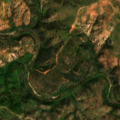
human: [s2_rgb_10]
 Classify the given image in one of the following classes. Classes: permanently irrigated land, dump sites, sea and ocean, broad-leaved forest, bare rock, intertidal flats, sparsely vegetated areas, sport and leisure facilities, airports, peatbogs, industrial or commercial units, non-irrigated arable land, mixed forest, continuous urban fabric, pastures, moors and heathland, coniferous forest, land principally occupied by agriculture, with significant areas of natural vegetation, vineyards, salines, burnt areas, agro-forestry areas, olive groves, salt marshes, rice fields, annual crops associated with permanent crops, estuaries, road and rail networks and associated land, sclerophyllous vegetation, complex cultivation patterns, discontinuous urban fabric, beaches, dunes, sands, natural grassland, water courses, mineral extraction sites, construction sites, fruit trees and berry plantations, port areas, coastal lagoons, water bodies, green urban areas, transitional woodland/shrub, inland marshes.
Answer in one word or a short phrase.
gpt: non-irrigated arable land, land principally occupied by agriculture, with significant areas of natural vegetation, agro-forestry areas, broad-leaved forest, sclerophyllous vegetation, transitional woodland/shrub